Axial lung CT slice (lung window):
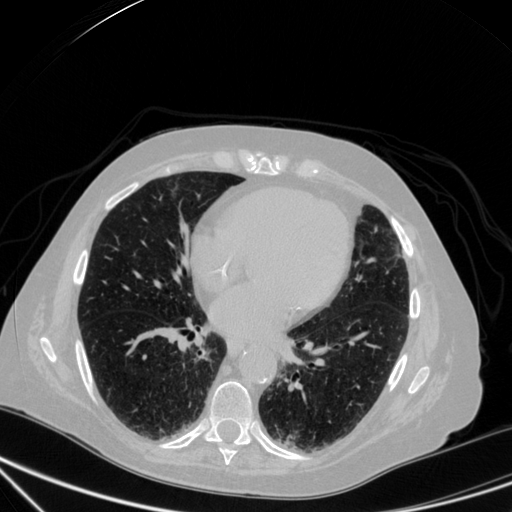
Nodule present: no